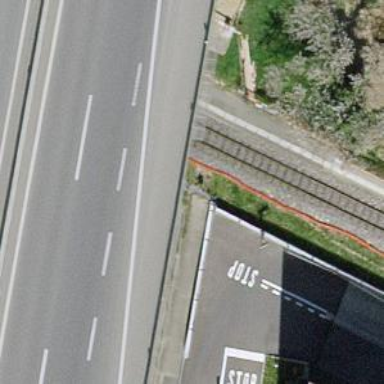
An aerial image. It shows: Railway halt.